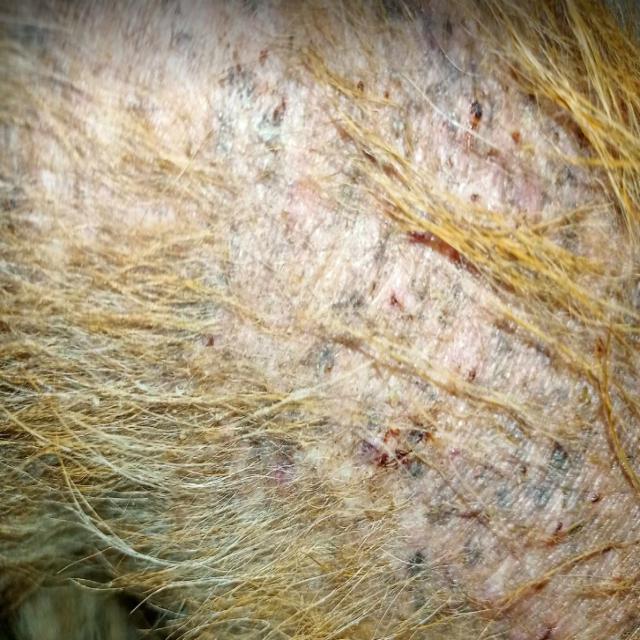
Canine demodicosis (Demodex mange) — caused by Demodex canis mites. Presents with alopecia, follicular papules, pustules, and comedones. Often localized on face and forelimbs.